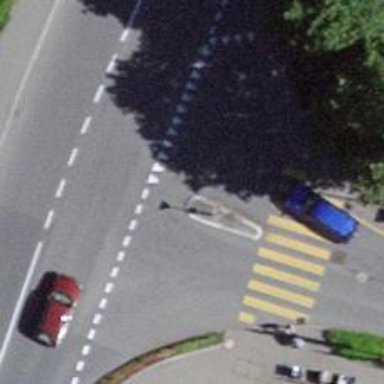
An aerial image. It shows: Road with "give way" sign.